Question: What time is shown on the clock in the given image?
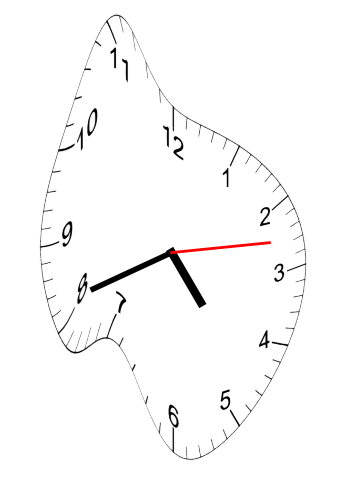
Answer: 04:41:13